Question: I'm using Geocode Service in wp7 to get CountryName from Latitude and Longitude
I wrote following things : -
'''
GeoCoordinate location1 = null;
private GeoCoordinateWatcher watcher;
public void FindCountryUsingGps()
{
progressbar.Visibility = Visibility.Visible;
watcher = new GeoCoordinateWatcher(GeoPositionAccuracy.Default);
watcher.PositionChanged += new EventHandler<GeoPositionChangedEventArgs<GeoCoordinate>>(watcher_PositionChanged);
watcher.Start();
}
void watcher_PositionChanged(object sender, GeoPositionChangedEventArgs<GeoCoordinate> e)
{
if (watcher != null)
{
watcher.Stop();
watcher.Dispose();
watcher = null;
location1 = e.Position.Location;
ObtainCountry();//by this function you obtain country region
}
}
'''
then added following reference :-

after that
I wrote
'''
public void ObtainCountry()
{
if (location == null)
return;
ReverseGeocodeRequest reverseGeocodeRequest = new ReverseGeocodeRequest();
'''
but i'm not able to write this
line , it's comes as red
in wp7 , what's this?
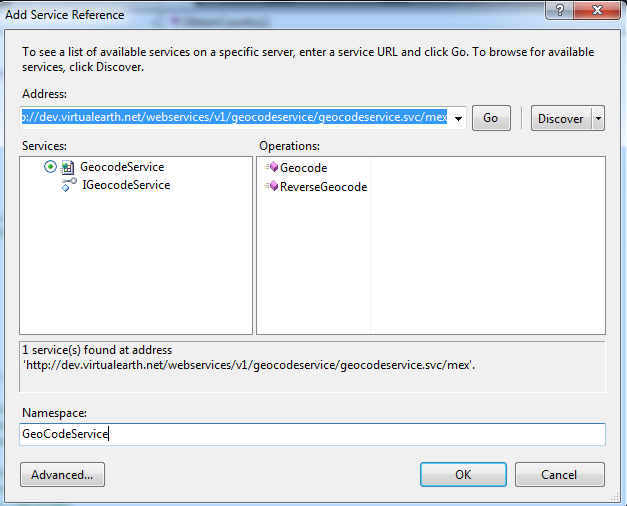
Answer: Try removing/re-adding the service reference. Sometimes I've had issues where the code didn't get generated properly. The code should be under the ServiceReference folder, in a code file called Reference.cs.